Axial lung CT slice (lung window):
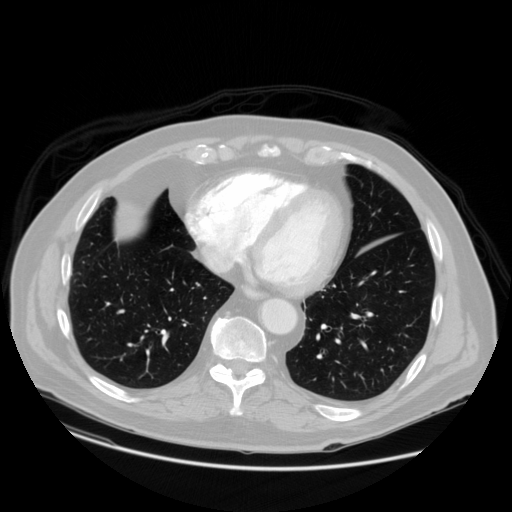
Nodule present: no